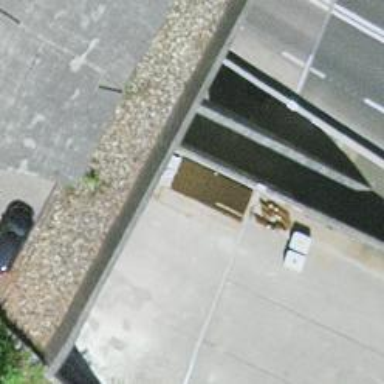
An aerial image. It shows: Paved alley road with tunnel.